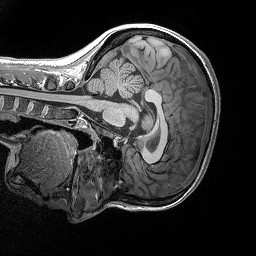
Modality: T1w
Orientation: sagittal
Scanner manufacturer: siemens
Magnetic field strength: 3 T
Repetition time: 2.3 s
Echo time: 0.00298 s